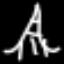
Label: The Eiffel Tower